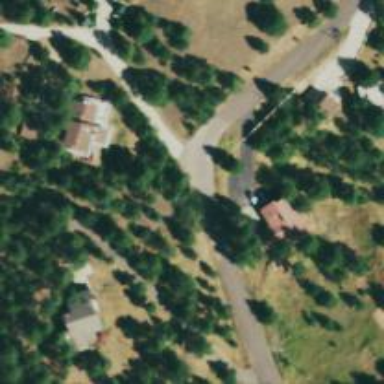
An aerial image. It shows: Driveway.